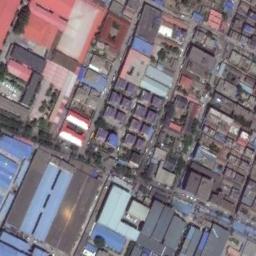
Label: industrial_area